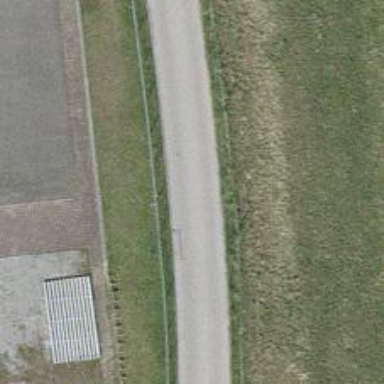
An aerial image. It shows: Residential road with asphalt surface and no sidewalk.